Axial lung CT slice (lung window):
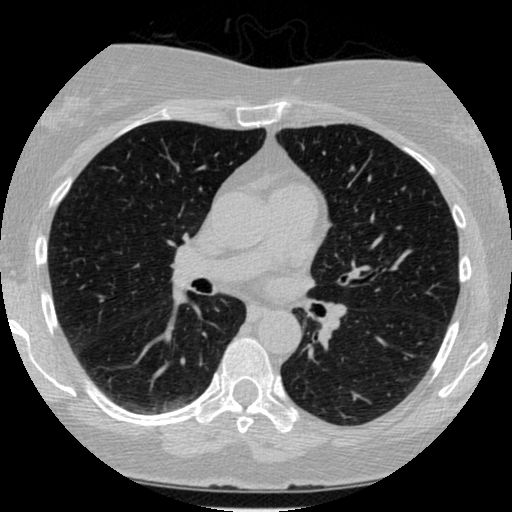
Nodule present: no